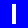
Digit: 1